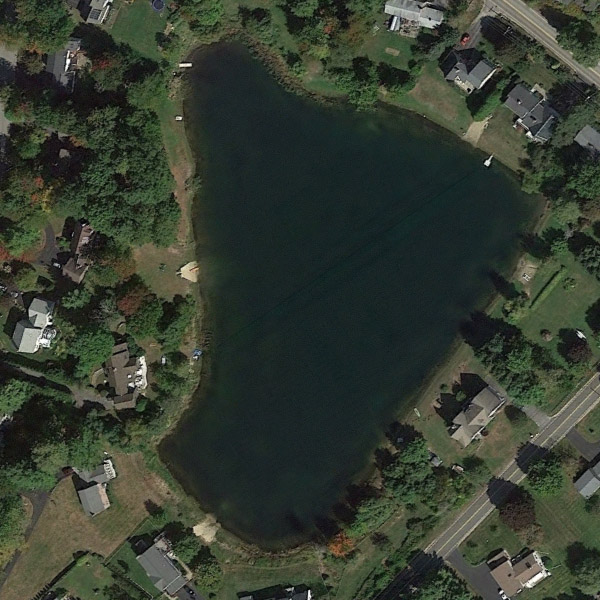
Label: Pond